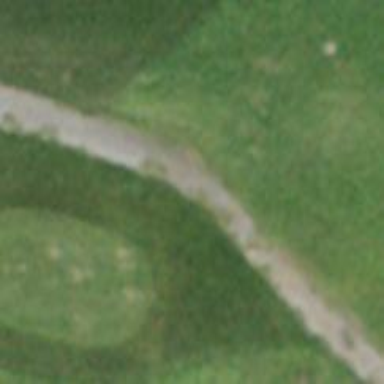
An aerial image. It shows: Designated golf cartpath along service road.